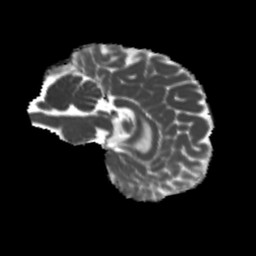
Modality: MD
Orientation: sagittal
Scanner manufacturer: siemens
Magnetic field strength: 3 T
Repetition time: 4 s
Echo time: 0.0594 s